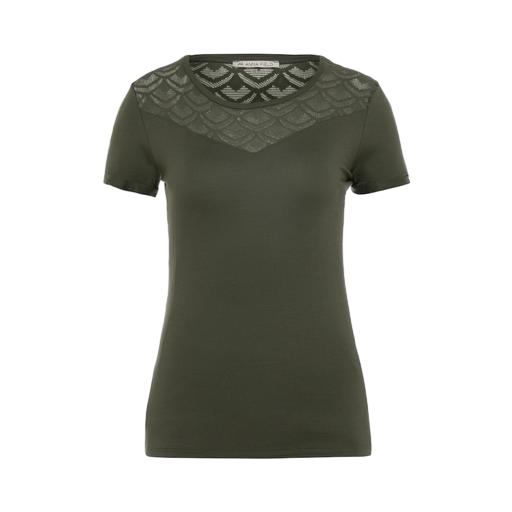
short-sleeve top only macy, lace-yoke t-shirt, green exclusive lace tee, white background